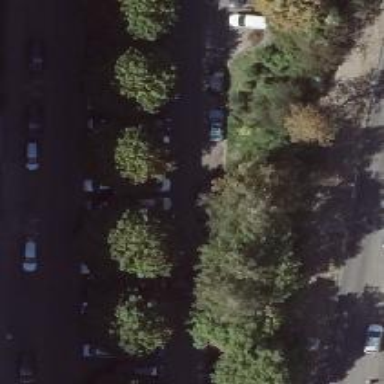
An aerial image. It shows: Asphalt parking aisle along service road.